Question: Yesterday when I imported my App it showed Android 4.2 But when I loaded my app it shows Android 3.0. Now my application is having an issue with the manifest. Any idea why?

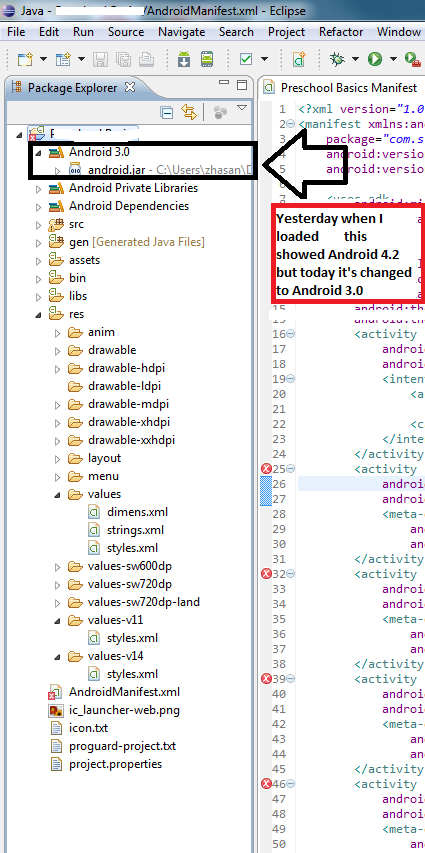
Answer: It does not happen in general, i have also faced this few time in my early days. it might a problem because of eclipse or unintentional mistake. Don't worry about this too much.
Right click on your project ->> Properties ->> Android ->> select android 4.2 ->> ok
it will resolve the issue.